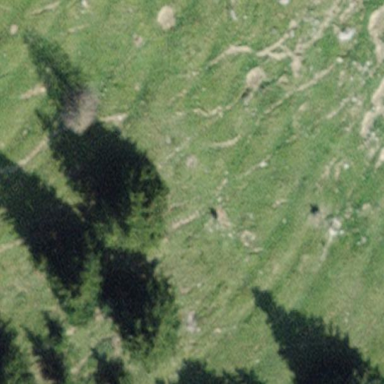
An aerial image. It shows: Forest area.